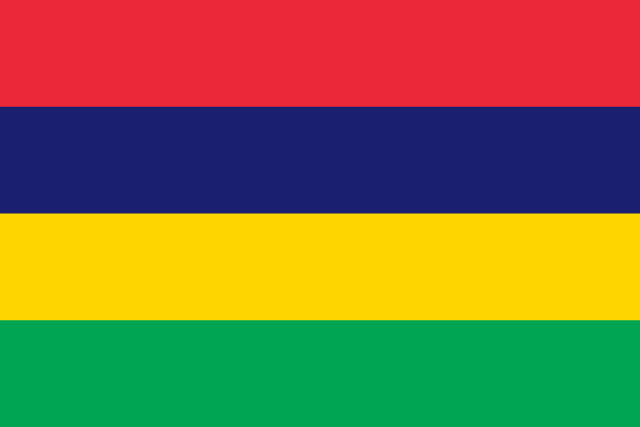
Country: Mauritius
Country code: mu